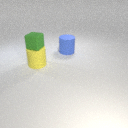
large blue rubber cylinder to the right of large yellow rubber cylinder